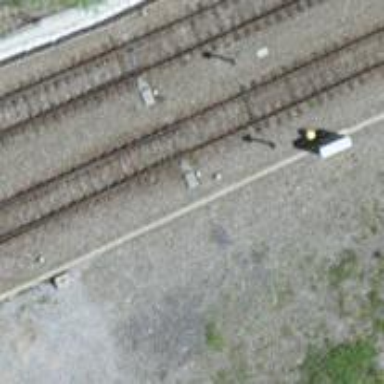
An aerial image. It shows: Railway switch.